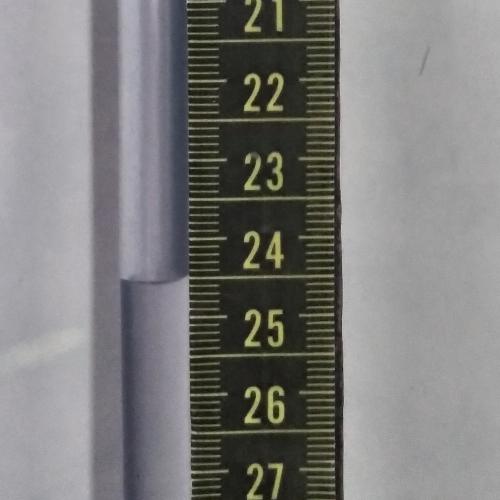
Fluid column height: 24.5 cm